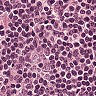
Metastatic tissue present: no